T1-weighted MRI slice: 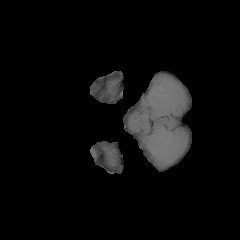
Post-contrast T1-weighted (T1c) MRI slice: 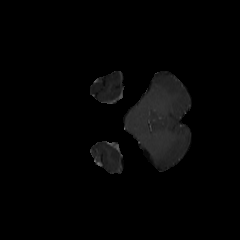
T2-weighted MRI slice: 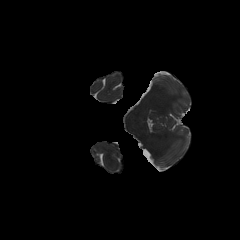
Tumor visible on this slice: no